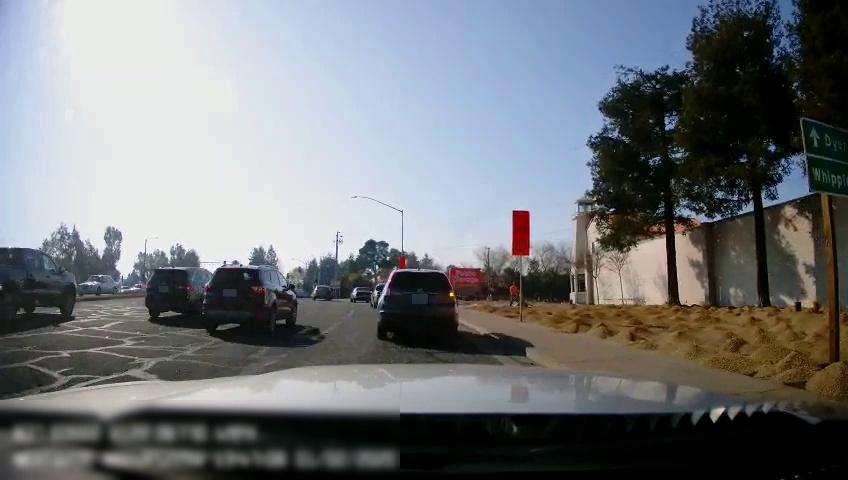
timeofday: Dusk/Dawn/Twilight
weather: Sunny
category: Drivable Space
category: Vehicles | SUV
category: Vehicles | Car
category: Vehicles | SUV
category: Vehicles | SUV
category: Vehicles | SUV
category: Vehicles | Car
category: Vehicles | Truck
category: Vehicles | SUV
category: Pedestrians
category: Traffic | Signs
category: Traffic | Signs
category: Traffic | Signs